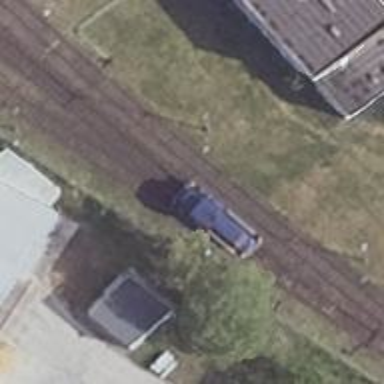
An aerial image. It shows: Railway switch.